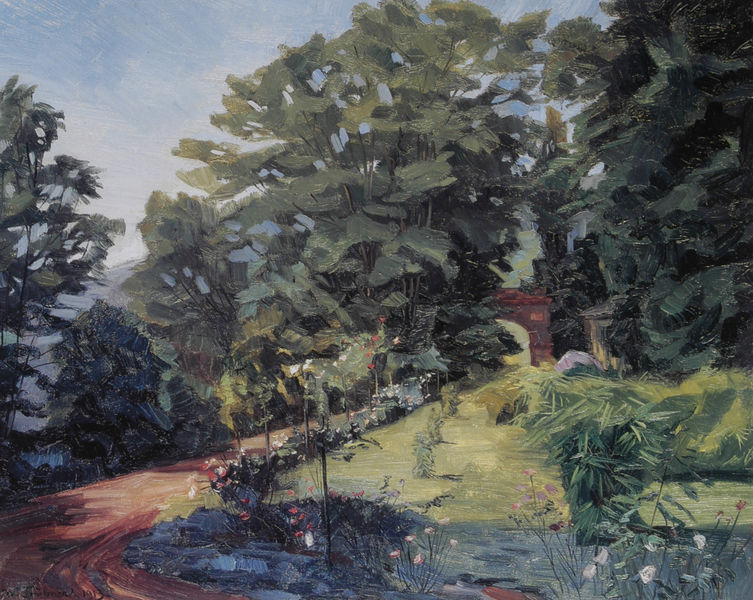
Titel: Stift Neuburg, Einfahrtsweg
Künstler: Heinrich Wilhelm Trübner
Institution: (Privatbesitz)
Schlagwörter: baum, berg, blau, blätter, dunkel, gemälde, himmel, schatten, wasser, weiß, wolken, bäume, gelb, grün, impressionismus, landschaft, stadt, teich, blume, blumen, braun, bunt, grau, hell, licht, orange, schwarz, strasse, blüten, gebäude, gras, haus, park, parkanlage, rasen, rosen, rot, weg, wiese, wolke, expressionismus, stein, horizont, hügel, natur, pappel, brücke, büsche, hütte, pastos, pfad, sonne, sträucher, land, pflanze, pflanzen, kontrast, rosa, wald, garten, bewegt, bogen, naturalismus, abhang, acker, warm, berge, gebirge, sonnenlicht, dorf, mauer, hecke, landschaftsmalerei, oliv, duktus, lciht, durchgang, palme, striche, tor, eingang, corinth, torbogen, expressionistisch, zypresse, lichtung, tanne, pinsel, stängel, liebermann, pinselduktus, portal, kurve, villa, landschaftsbild, lad, dynamisch, beet, beete, blumenbeet, wildnis, ausgang, blumenhecke, botanikl, dicker pinselstrich, einbiegender weg, eingan, gärten, hütte im grün, immpressionistisch, imressionistisch, rosenstrauch, rosensträucher, rote erde, slevogt, steintor, urwaldgrün, balu, mediterran, weise, exresionismus, malweise, impresion, grüpn, torbpgen, gartenpforte